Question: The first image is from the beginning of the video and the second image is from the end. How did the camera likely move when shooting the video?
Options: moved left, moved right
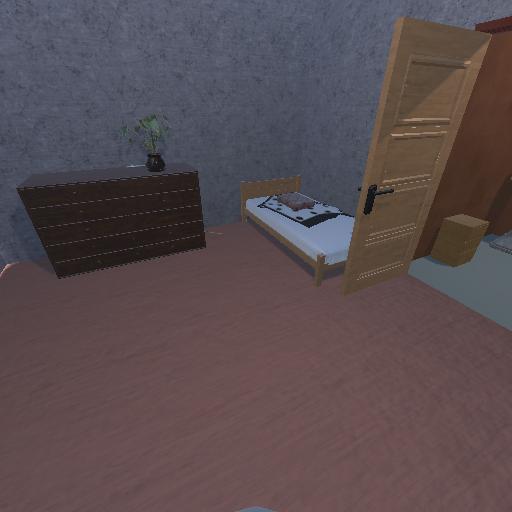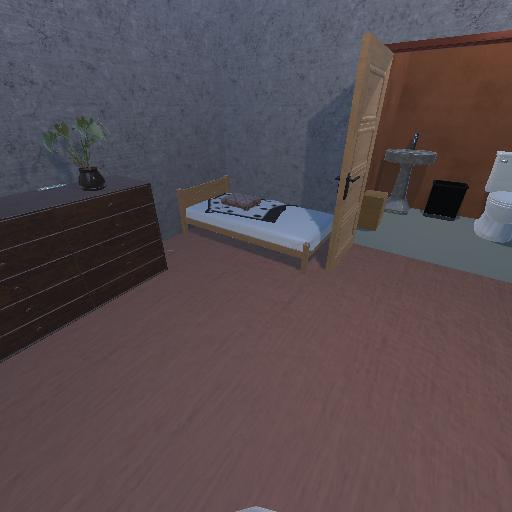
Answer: moved left